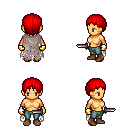
a pixel art fantasy rpg character, female body template, human, tanned skin, gray tattered cape, teal pants, red plain hairstyle, gold gloves, brown shoes, dagger, four views (front, back, left, right), 2x2 character sprite sheet, small pixel art, hard edges, no anti-aliasing